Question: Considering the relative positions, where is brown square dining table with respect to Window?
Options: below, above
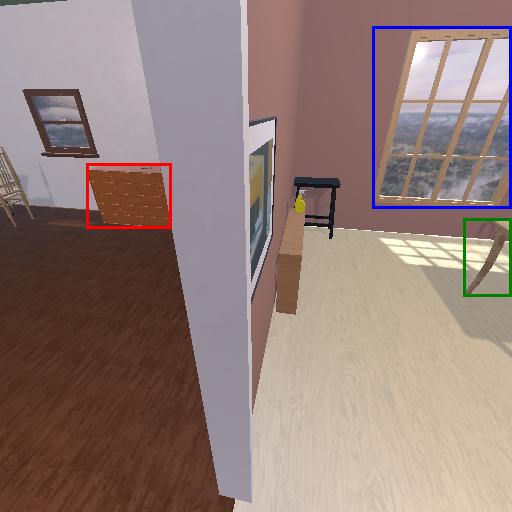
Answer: below